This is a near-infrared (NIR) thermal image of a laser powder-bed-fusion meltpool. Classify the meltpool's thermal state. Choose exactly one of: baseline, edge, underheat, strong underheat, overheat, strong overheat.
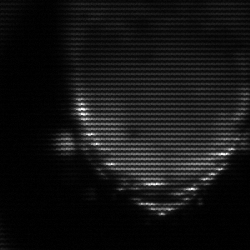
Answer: edge